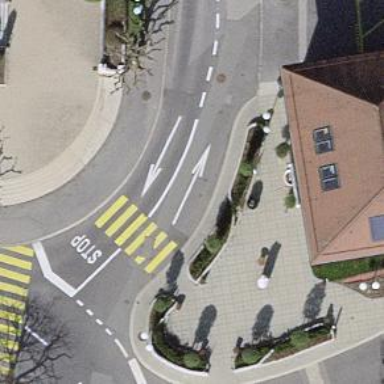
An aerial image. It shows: Marked crossing on the road.